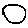
Label: circle